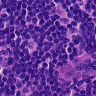
Metastatic tissue present: no